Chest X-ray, PA view. Patient: 40 years old, sex M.
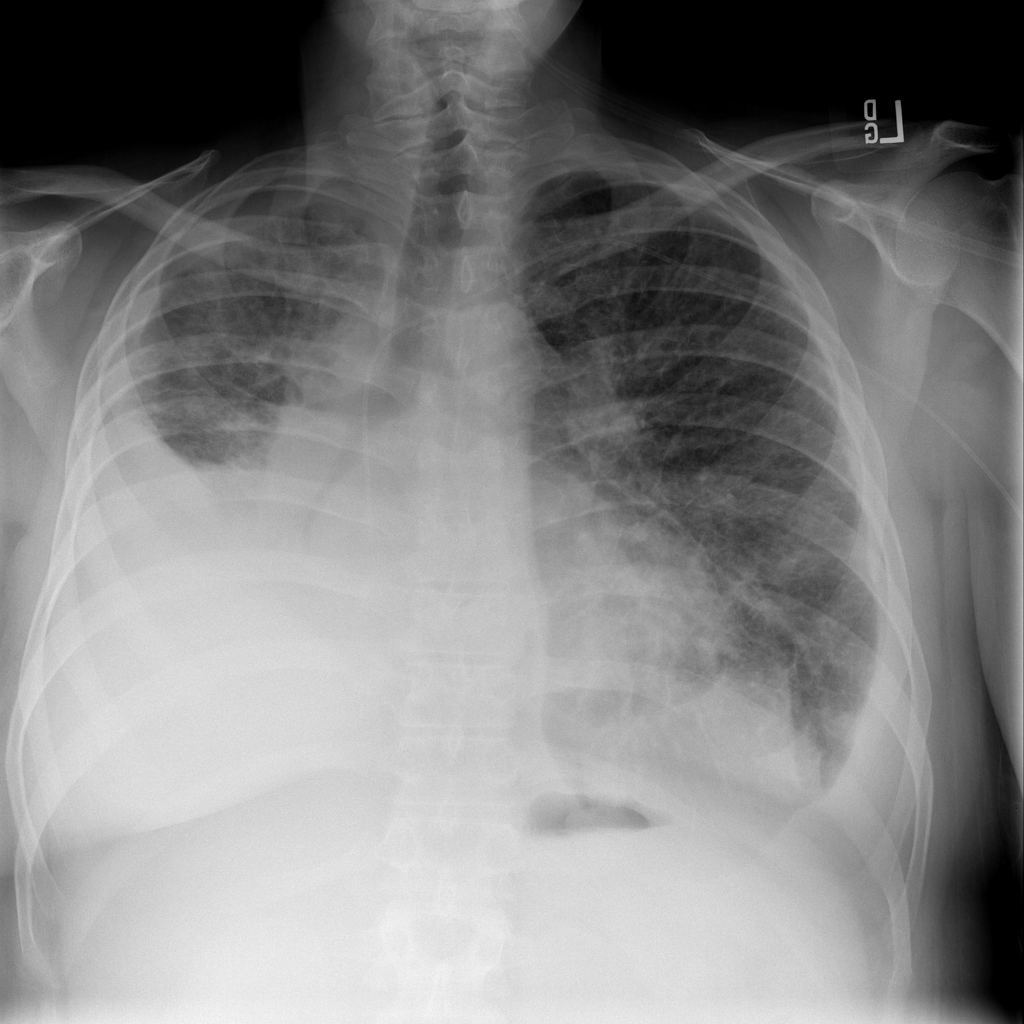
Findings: No Finding